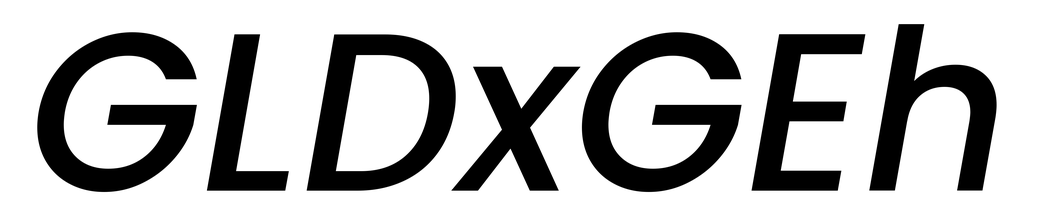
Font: Poppins-MediumItalic